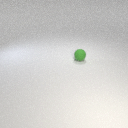
small green rubber sphere